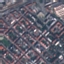
Land use / land cover class: Residential